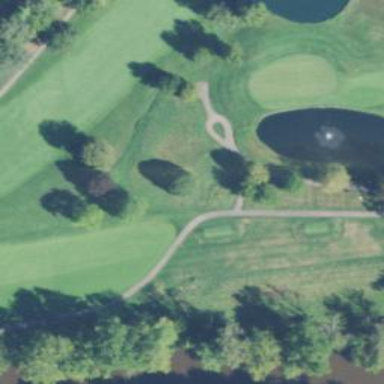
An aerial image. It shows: Path used for both walking and golf.